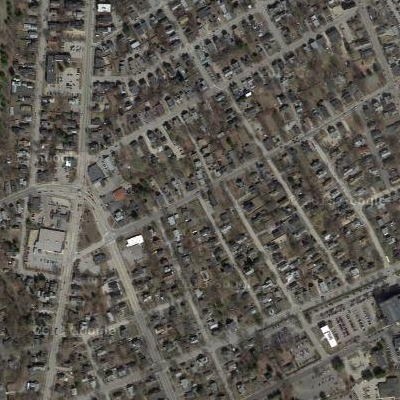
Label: Resident